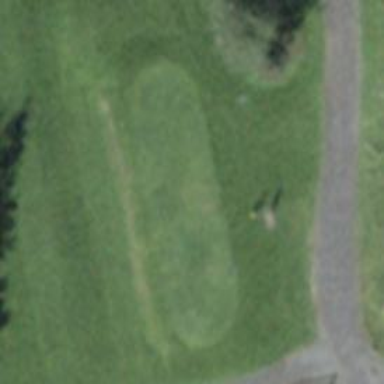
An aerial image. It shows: Grass area designated as golf tee.